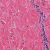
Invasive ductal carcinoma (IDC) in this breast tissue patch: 0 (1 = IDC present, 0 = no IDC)